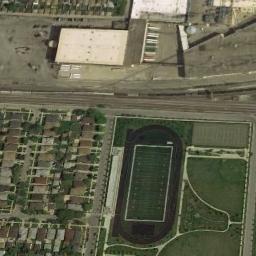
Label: ground_track_field